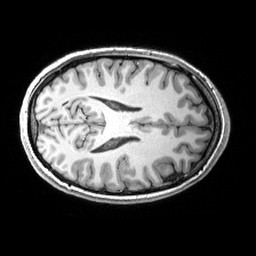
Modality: T1w
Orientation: axial
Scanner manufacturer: siemens
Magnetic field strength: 3 T
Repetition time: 2.53 s
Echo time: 0.00299 s